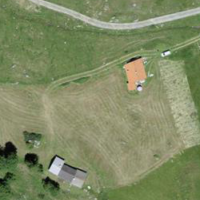
EUNIS habitat code: 26
Species observed at this site:
Melitaea diamina
Issoria lathonia